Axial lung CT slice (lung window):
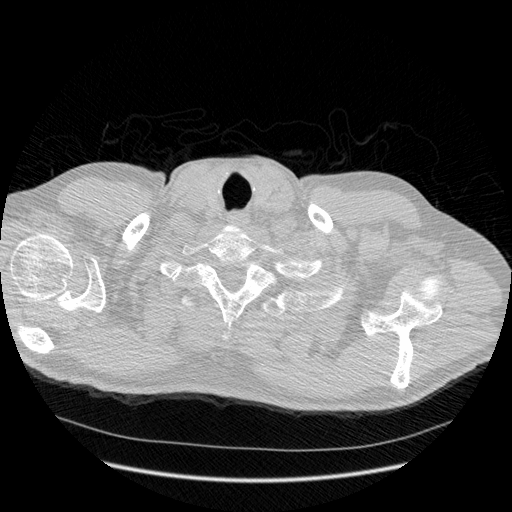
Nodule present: no